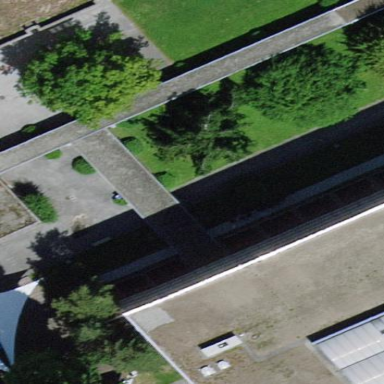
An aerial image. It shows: View of roof of building.